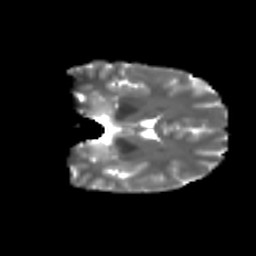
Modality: T2w
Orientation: coronal
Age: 33
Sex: female
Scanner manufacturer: ge
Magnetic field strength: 3 T
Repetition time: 7.8 s
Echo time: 0.0606 s